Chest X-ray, AP view. Patient: 49 years old, sex M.
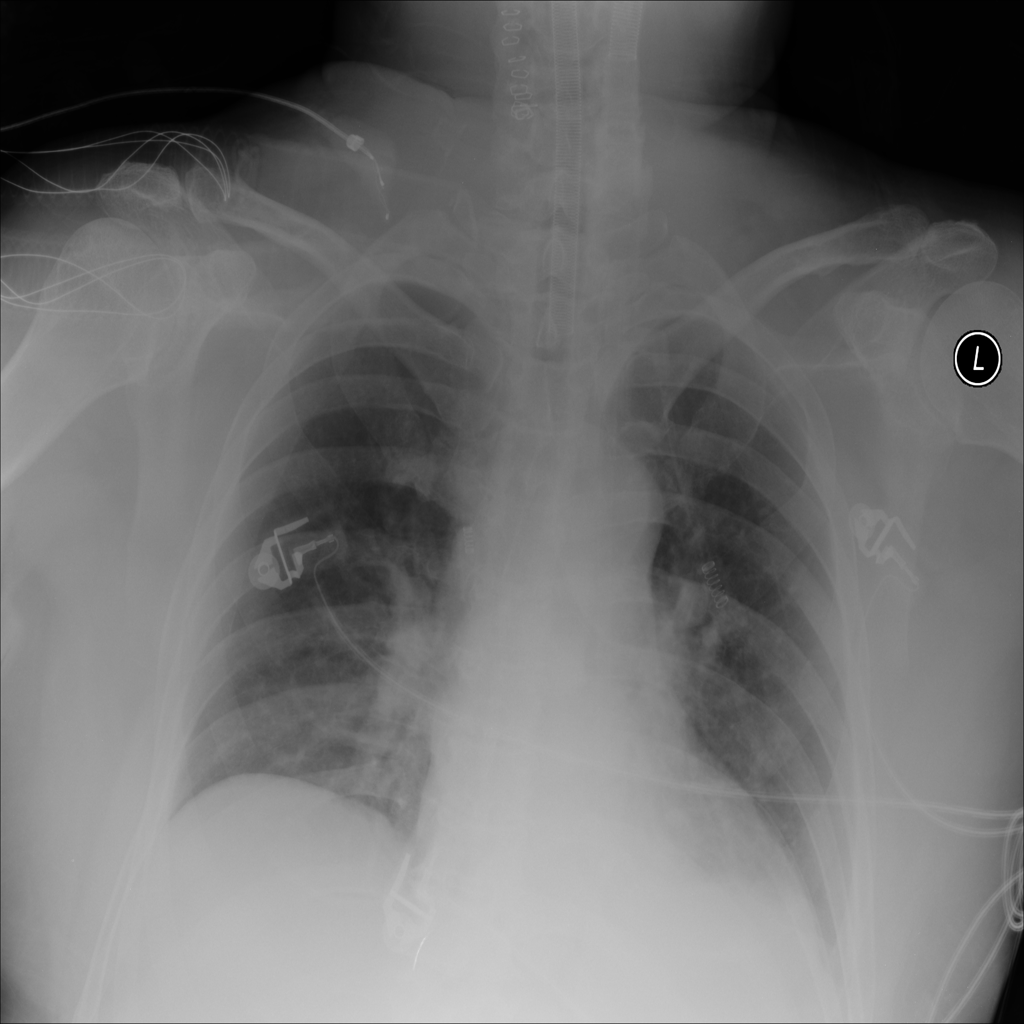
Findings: No Finding